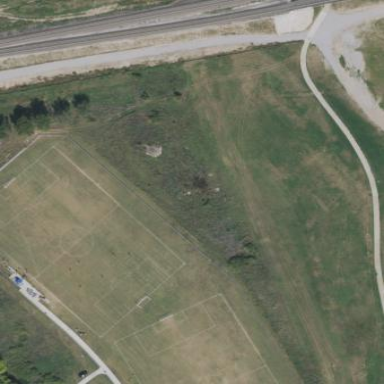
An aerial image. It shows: Football pitch for leisure land.